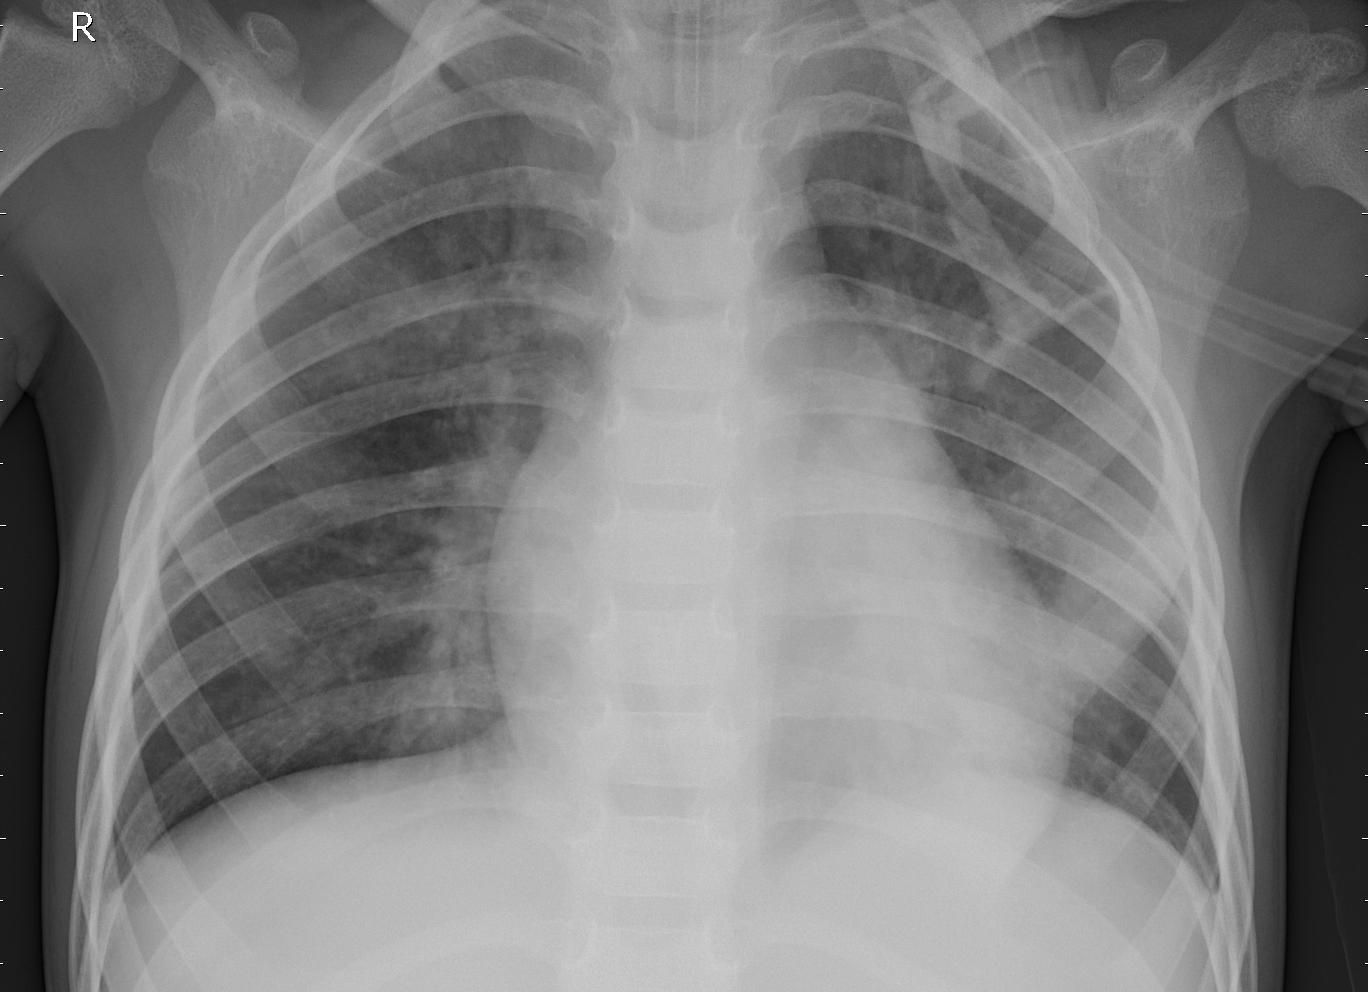
Diagnosis: PNEUMONIA